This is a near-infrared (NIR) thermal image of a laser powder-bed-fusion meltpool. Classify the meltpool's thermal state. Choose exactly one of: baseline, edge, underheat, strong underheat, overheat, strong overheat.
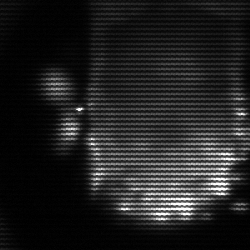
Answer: baseline